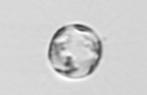
Label: Thalassiosira